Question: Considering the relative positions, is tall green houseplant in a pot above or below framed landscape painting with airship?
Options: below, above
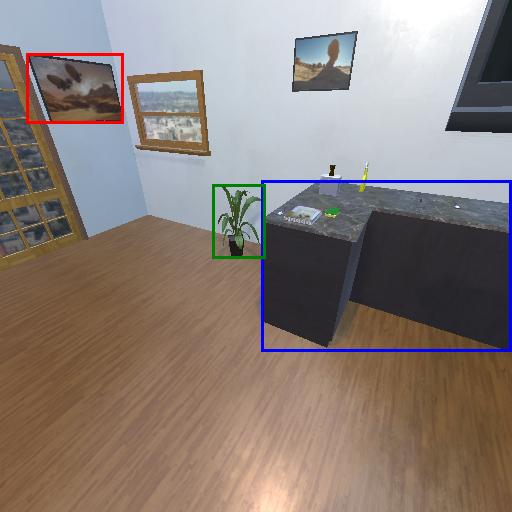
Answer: below